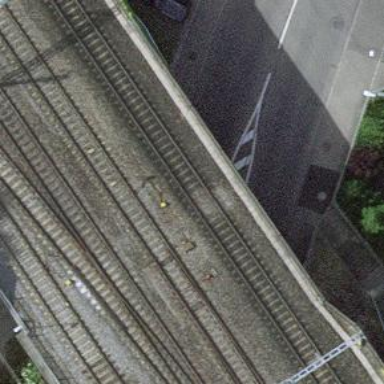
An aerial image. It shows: Bridge over railway with electrified contact lines.